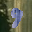
Label: 9